Question: I am having issue finding why I am having this .
Here is the statement:
'''
SELECT Incident.salesrep AS Salesman, Incident.Incidentnumber AS Incidentent, bc.Name AS Customer, Incident.Address3 AS [Ship to Customer], Incident.UserText6 AS [Customer Type],
inv.InvoiceNumber AS Invoice, sopHdr.DOCDATE AS [Document Date], sopHdr.GLPOSTDT AS [GL Post Date],
CASE WHEN sopHdr.DOCAMNT < 0 THEN (sopHdr.DOCAMNT) WHEN (sopHdr.SOPTYPE = 4 AND sopHdr.DOCAMNT > 0) THEN (sopHdr.DOCAMNT * - 1)
ELSE CASE WHEN Paid.Paid IS NULL THEN 0.00 ELSE Paid.Paid END END AS [Amount Received], CASE WHEN sopHdr.SOPTYPE = 4 THEN (sopHdr.DOCAMNT * - 1)
ELSE sopHdr.DOCAMNT END AS [Sales Amount], CASE WHEN sopHdr.SOPTYPE = 4 THEN (inv.CostTotal * - 1) ELSE inv.CostTotal END AS [Ext Cost],
CASE WHEN sopHdr.SOPTYPE = 4 THEN (inv.TaxTotal * - 1) ELSE inv.TaxTotal END AS [Tax Amount],
CASE WHEN Incident.UserText8 = 'AVATAX' THEN 'S' WHEN Incident.UserText8 = 'COGS' THEN 'U' ELSE 'X' END AS [Tax Type],
CASE WHEN sopHdr.SOPTYPE = 4 THEN ((sopHdr.DOCAMNT - inv.TaxTotal) * - 1) ELSE (sopHdr.DOCAMNT - inv.TaxTotal) END AS [Net Sales],
CASE WHEN sopHdr.SOPTYPE = 4 THEN ((sopHdr.SUBTOTAL - inv.TaxTotal - inv.CostTotal) * - 1) ELSE (sopHdr.SUBTOTAL - inv.TaxTotal - inv.CostTotal)
END AS [Gross Profit],
--CASE WHEN (Incident.UserText1 IS NULL OR
-- Incident.UserText1 = '') THEN 0.00 ELSE CASE WHEN sopHdr.SOPTYPE = 4 THEN (((sopHdr.DOCAMNT - inv.TaxTotal) - inv.CostTotal) * - 1) * (Incident.UserText1 / 100.0)
-- ELSE ((sopHdr.DOCAMNT - inv.TaxTotal) - inv.CostTotal) * (Incident.UserText1 / 100.0) END END AS [Accrued Commission],
--CASE WHEN (Incident.UserText1 IS NULL OR
-- Incident.UserText1 = '') THEN '0.00' ELSE Incident.UserText1 END AS [Commission %], Incident.UserText21 AS [Not Commissionable], Incident.UserText18 AS [Date 1st Comm PD],
CASE WHEN (sopHdr.SUBTOTAL IS NULL OR
sopHdr.SUBTOTAL = 0) THEN 0.00
ELSE
CASE WHEN sopHdr.SOPTYPE = 4 THEN ((sopHdr.SUBTOTAL - inv.TaxTotal - inv.CostTotal) / (sopHdr.SUBTOTAL - inv.TaxTotal)) * - 100
ELSE (((sopHdr.SUBTOTAL - inv.TaxTotal - inv.CostTotal) / (sopHdr.SUBTOTAL - inv.TaxTotal)) * 100)
END END AS [Sale Gross Profit %],
CASE WHEN (sopHdr.DOCAMNT < 0) OR
(sopHdr.SOPTYPE = 4 AND sopHdr.DOCAMNT > 0) THEN 100.00
ELSE
CASE WHEN (Paid.Paid IS NULL OR Paid.Paid = 0) OR (sopHdr.DOCAMNT = 0 OR sopHdr.DOCAMNT IS NULL) THEN 0.00
ELSE (Paid.Paid / sopHdr.DOCAMNT) * 100 END END AS [Paid %], Incident.UserText25 AS Direct, Incident.UserText26 AS [Split w/Rep],
Incident.UserText27 AS [% of Job Rep 1], Incident.UserText28 AS [% of Job Rep 2], Incident.UserText23 AS [Date 2nd Comm PD], inv.InvoiceTotal AS [Invoiced Total]
FROM (SELECT Record, BatchNumber, InvoiceNumber, InvoiceDate, Status, InvoiceType, InvoiceSource, ApplyTo, IncidentNumber, IncidentNumber, TaskID,
BillToCompanyID, BillToCompanyCode, BillToCompanyName, BillToAddressID, BillToAddressCode, BillToAddress1, BillToAddress2, BillToAddress3,
BillToAddress4, BillToCity, BillToState, BillToZip, BillToCountry, PONumber, BillingContactID, BillingFirstName, BillingLastName, BillingPhone,
BillingExtension, BillingEmail, IntegrationValue, InternalNotes, ExternalNotes, CreateDate, ModifyDate, EnteredByUser, ModifiedByUser, ContractNumber,
Division, IsEmailed, UserNotes, UserNotes2, DocumentType, PaymentTerms, TransferToBatchNumber, AdjustmentType, IsPaid, UserText1, UserText2,
UserText3, UserText4, UserText5, UserText6, UserText7, UserText8, UserText9, UserText10, UserDate1, UserDate2, UserDate3, UserNotes3,
(SELECT SUM(SalesAmount) AS Expr1
FROM AlertCRM.dbo.InvoiceDetail
WHERE (InvoiceRecord = AlertCRM.dbo.Invoice.Record)) AS SubTotal,
(SELECT SUM(SalesTax) AS Expr1
FROM AlertCRM.dbo.InvoiceDetail AS InvoiceDetail_3
WHERE (InvoiceRecord = AlertCRM.dbo.Invoice.Record)) AS TaxTotal,
(SELECT ISNULL(SUM(SalesAmount), 0) + ISNULL(SUM(SalesTax), 0) AS Expr1
FROM AlertCRM.dbo.InvoiceDetail AS InvoiceDetail_2
WHERE (InvoiceRecord = AlertCRM.dbo.Invoice.Record)) AS InvoiceTotal,
(SELECT SUM(CostAmount) AS Expr1
FROM AlertCRM.dbo.InvoiceDetail AS InvoiceDetail_1
WHERE (InvoiceRecord = AlertCRM.dbo.Invoice.Record)) AS CostTotal
FROM AlertCRM.dbo.Invoice) AS inv INNER JOIN
AlertCRM.dbo.Incident AS Incident ON Incident.IncidentNumber = inv.IncidentNumber LEFT OUTER JOIN
AlertCRM.dbo.Company AS bc ON bc.CompanyID = Incident.BillingCompanyID LEFT OUTER JOIN
dbo.SOP30200 AS sopHdr ON sopHdr.SOPNUMBE = inv.InvoiceNumber LEFT OUTER JOIN
(SELECT APTODCNM AS Invoice, SUM(Paid) AS Paid
FROM (SELECT APTODCNM, SUM(ActualApplyToAmount) AS Paid
FROM dbo.RM20201
GROUP BY APTODCNM
UNION
SELECT APTODCNM, SUM(ActualApplyToAmount) AS Paid
FROM dbo.RM30201
GROUP BY APTODCNM) AS p
GROUP BY APTODCNM) AS Paid ON Paid.Invoice = sopHdr.SOPNUMBE
'''
Please advise.
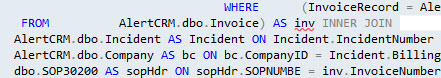
Answer: try this
'''
SELECT Incident.salesrep AS Salesman,
Incident.Incidentnumber AS Incidentent,
bc.Name AS Customer,
Incident.Address3 AS [Ship to Customer],
Incident.UserText6 AS [Customer Type],
inv.InvoiceNumber AS Invoice,
sopHdr.DOCDATE AS [Document Date],
sopHdr.GLPOSTDT AS [GL Post Date],
CASE
WHEN sopHdr.DOCAMNT < 0
THEN(sopHdr.DOCAMNT)
WHEN(sopHdr.SOPTYPE = 4
AND sopHdr.DOCAMNT > 0)
THEN(sopHdr.DOCAMNT * -1)
ELSE CASE
WHEN Paid.Paid IS NULL
THEN 0.00
ELSE Paid.Paid
END
END AS [Amount Received],
CASE
WHEN sopHdr.SOPTYPE = 4
THEN(sopHdr.DOCAMNT * -1)
ELSE sopHdr.DOCAMNT
END AS [Sales Amount],
CASE
WHEN sopHdr.SOPTYPE = 4
THEN(inv.CostTotal * -1)
ELSE inv.CostTotal
END AS [Ext Cost],
CASE
WHEN sopHdr.SOPTYPE = 4
THEN(inv.TaxTotal * -1)
ELSE inv.TaxTotal
END AS [Tax Amount],
CASE
WHEN Incident.UserText8 = 'AVATAX'
THEN 'S'
WHEN Incident.UserText8 = 'COGS'
THEN 'U'
ELSE 'X'
END AS [Tax Type],
CASE
WHEN sopHdr.SOPTYPE = 4
THEN((sopHdr.DOCAMNT - inv.TaxTotal) * -1)
ELSE(sopHdr.DOCAMNT - inv.TaxTotal)
END AS [Net Sales],
CASE
WHEN sopHdr.SOPTYPE = 4
THEN((sopHdr.SUBTOTAL - inv.TaxTotal - inv.CostTotal) * -1)
ELSE(sopHdr.SUBTOTAL - inv.TaxTotal - inv.CostTotal)
END AS [Gross Profit]
FROM
(
SELECT Record,
BatchNumber,
InvoiceNumber,
InvoiceDate,
Status,
InvoiceType,
InvoiceSource,
ApplyTo,
IncidentNumber,
TaskID,
BillToCompanyID,
BillToCompanyCode,
BillToCompanyName,
BillToAddressID,
BillToAddressCode,
BillToAddress1,
BillToAddress2,
BillToAddress3,
BillToAddress4,
BillToCity,
BillToState,
BillToZip,
BillToCountry,
PONumber,
BillingContactID,
BillingFirstName,
BillingLastName,
BillingPhone,
BillingExtension,
BillingEmail,
IntegrationValue,
InternalNotes,
ExternalNotes,
CreateDate,
ModifyDate,
EnteredByUser,
ModifiedByUser,
ContractNumber,
Division,
IsEmailed,
UserNotes,
UserNotes2,
DocumentType,
PaymentTerms,
TransferToBatchNumber,
AdjustmentType,
IsPaid,
UserText1,
UserText2,
UserText3,
UserText4,
UserText5,
UserText6,
UserText7,
UserText8,
UserText9,
UserText10,
UserDate1,
UserDate2,
UserDate3,
UserNotes3,
(
SELECT SUM(SalesAmount) AS Expr1
FROM AlertCRM.dbo.InvoiceDetail
WHERE(InvoiceRecord = AlertCRM.dbo.Invoice.Record)
) AS SubTotal,
(
SELECT SUM(SalesTax) AS Expr1
FROM AlertCRM.dbo.InvoiceDetail AS InvoiceDetail_3
WHERE(InvoiceRecord = AlertCRM.dbo.Invoice.Record)
) AS TaxTotal,
(
SELECT ISNULL(SUM(SalesAmount), 0) + ISNULL(SUM(SalesTax), 0) AS Expr1
FROM AlertCRM.dbo.InvoiceDetail AS InvoiceDetail_2
WHERE(InvoiceRecord = AlertCRM.dbo.Invoice.Record)
) AS InvoiceTotal,
(
SELECT SUM(CostAmount) AS Expr1
FROM AlertCRM.dbo.InvoiceDetail AS InvoiceDetail_1
WHERE(InvoiceRecord = AlertCRM.dbo.Invoice.Record)
) AS CostTotal
FROM AlertCRM.dbo.Invoice
) AS inv
INNER JOIN AlertCRM.dbo.Incident AS Incident ON Incident.IncidentNumber = inv.IncidentNumber
LEFT OUTER JOIN AlertCRM.dbo.Company AS bc ON bc.CompanyID = Incident.BillingCompanyID
LEFT OUTER JOIN dbo.SOP30200 AS sopHdr ON sopHdr.SOPNUMBE = inv.InvoiceNumber
LEFT OUTER JOIN
(
SELECT APTODCNM AS Invoice,
SUM(Paid) AS Paid
FROM
(
SELECT APTODCNM,
SUM(ActualApplyToAmount) AS Paid
FROM dbo.RM20201
GROUP BY APTODCNM
UNION
SELECT APTODCNM,
SUM(ActualApplyToAmount) AS Paid
FROM dbo.RM30201
GROUP BY APTODCNM
) AS p
GROUP BY APTODCNM
) AS Paid ON Paid.Invoice = sopHdr.SOPNUMBE;
'''